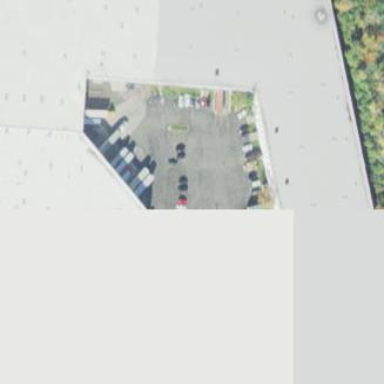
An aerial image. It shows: Commercial building.